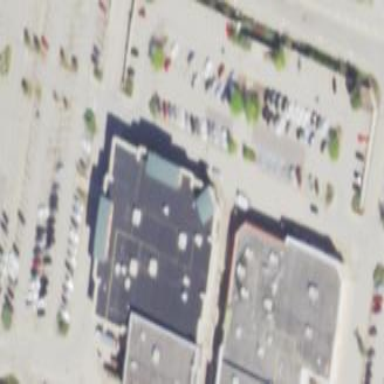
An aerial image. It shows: Retail building.